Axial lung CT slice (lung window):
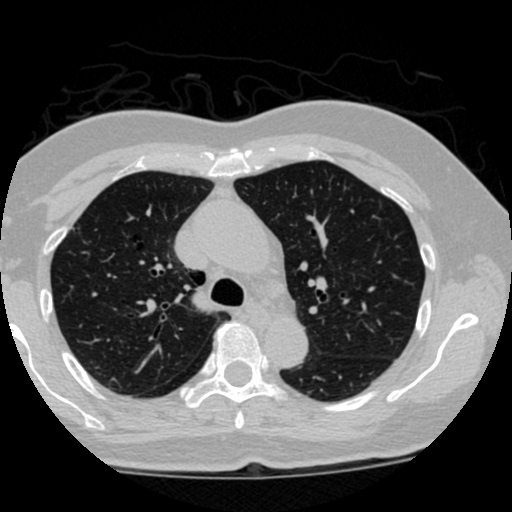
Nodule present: no